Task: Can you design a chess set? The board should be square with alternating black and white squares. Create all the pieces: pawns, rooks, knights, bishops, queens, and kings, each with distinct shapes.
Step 2924:
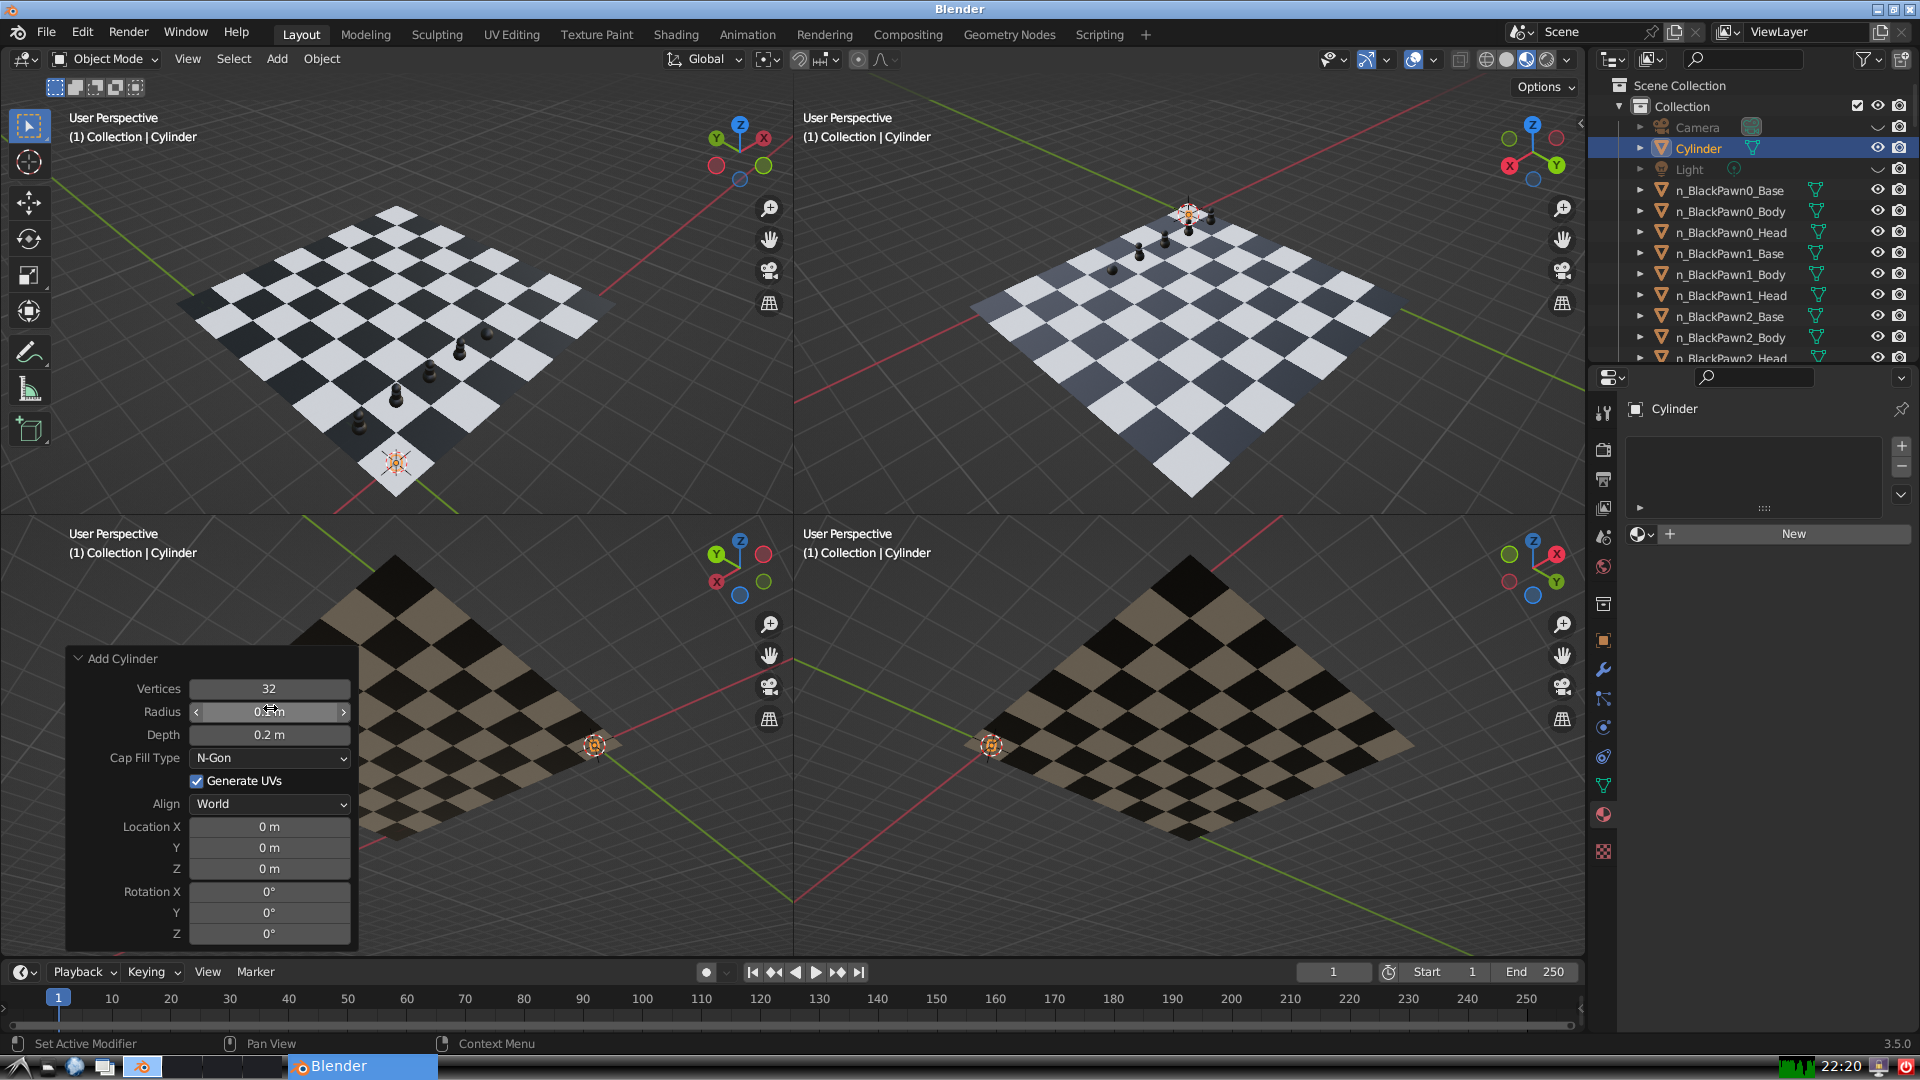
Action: click: no